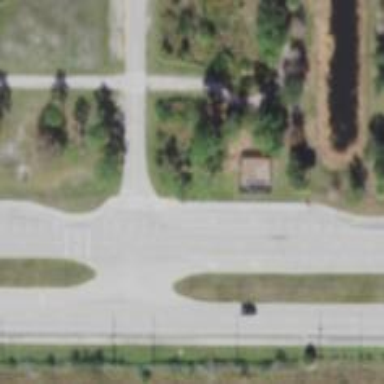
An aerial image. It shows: Road with stop sign.